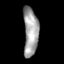
Tissue: skin
Cell type: Fibroblasts
Senescence score: 0.7367
Nuclear area (px): 708
Mean DAPI intensity: 162.028